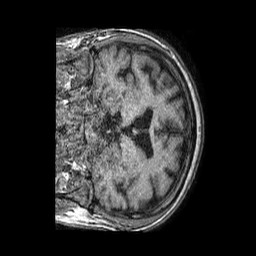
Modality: T1w
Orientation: coronal
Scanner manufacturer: philips
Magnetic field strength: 1.5 T
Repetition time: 0.007491 s
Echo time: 0.003401 s